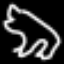
Label: frog